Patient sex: M
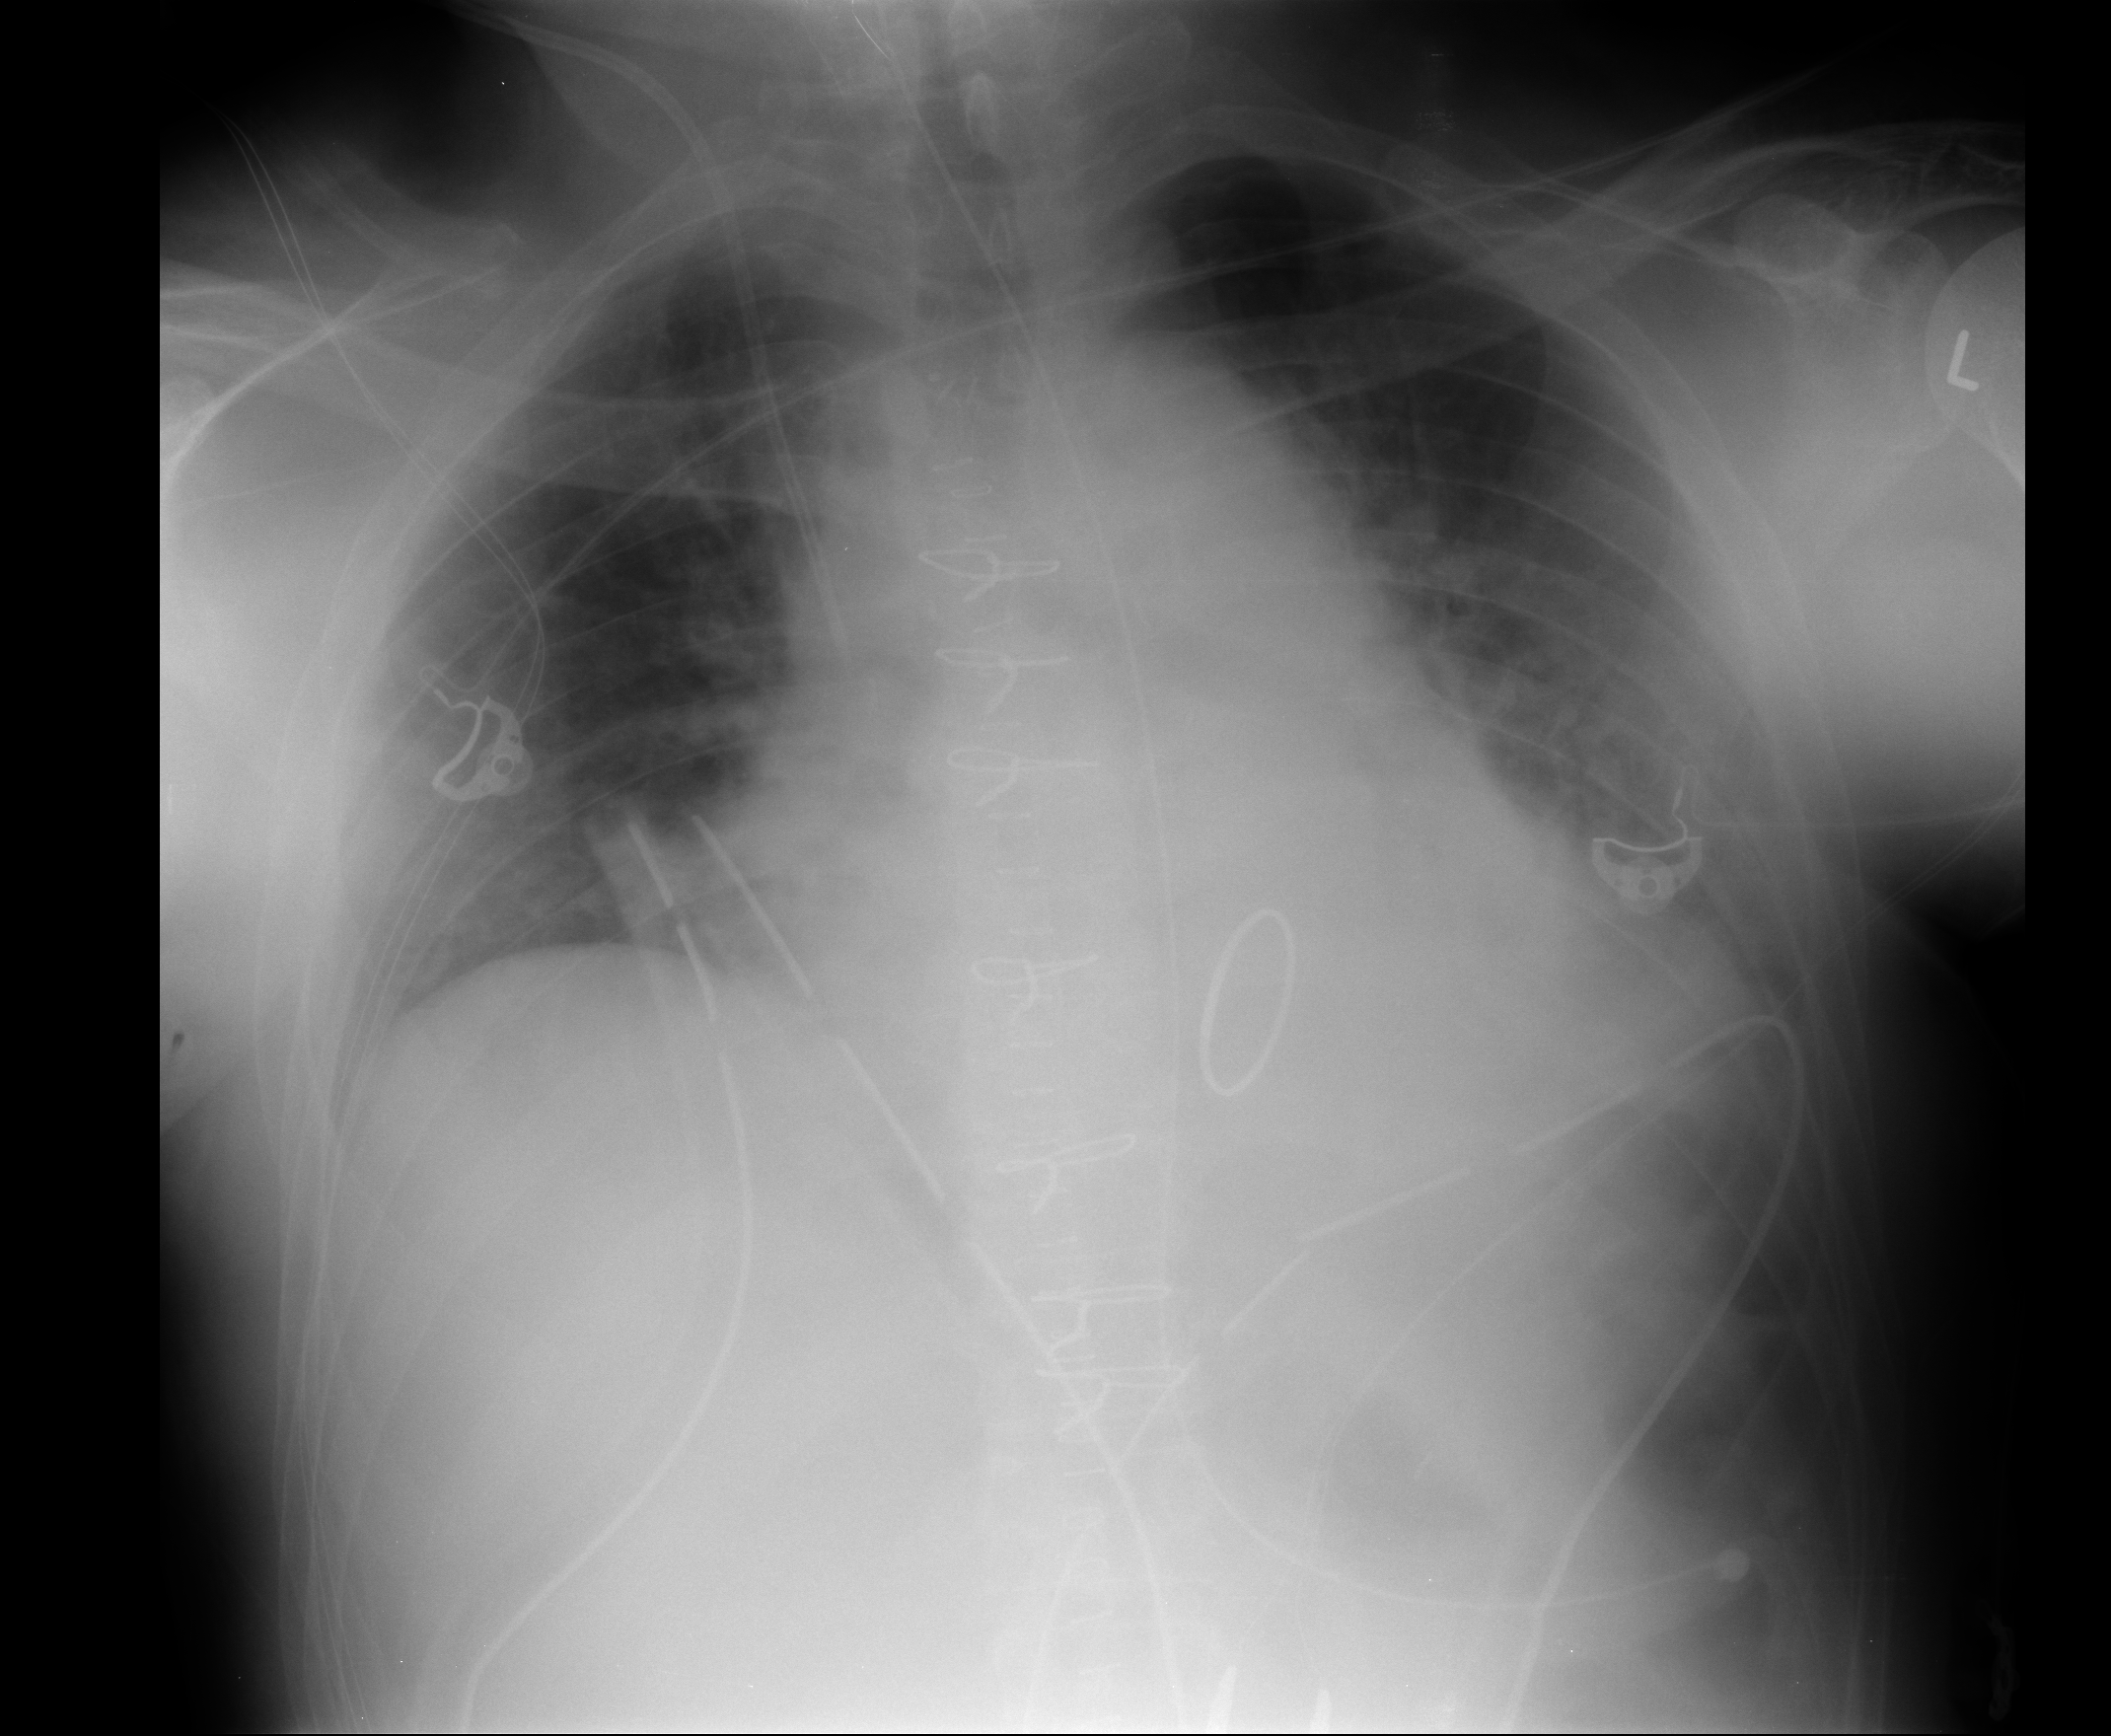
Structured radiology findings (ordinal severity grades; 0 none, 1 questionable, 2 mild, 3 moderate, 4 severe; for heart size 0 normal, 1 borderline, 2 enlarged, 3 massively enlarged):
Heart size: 2
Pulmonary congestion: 2
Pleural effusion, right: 0
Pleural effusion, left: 2
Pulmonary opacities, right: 0
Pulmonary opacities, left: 2
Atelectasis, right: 0
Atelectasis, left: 2